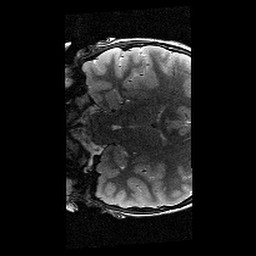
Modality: T2w
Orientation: coronal
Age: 9
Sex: male
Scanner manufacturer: siemens
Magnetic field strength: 3 T
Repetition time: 9.23 s
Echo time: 0.067 s